双曲线$C$与双曲线$\dfrac{x^2}{3}-\dfrac{y^2}{2}=1$有相同的渐近线，双曲线$C$与椭圆$\dfrac{x^2}{4}+y^2=1$有相同的焦点，点$P$为双曲线$C$上的点且在第一象限内，在坐标轴负方向、正方向的焦点记为$F$，$F'$，点$A(0,1)$，当点$P$的位置变化时，$\triangle PAF$的周长的最小值为 (\quad)

\noindent A．$4$ \quad\quad B．$4\sqrt{5}$ \quad\quad C．$6+\dfrac{\sqrt{5}}{5}$ \quad\quad D．$4+\dfrac{6\sqrt{5}}{5}$
【解答】
\noindent \textbf{【答案】}D

\noindent \textbf{【分析】}设所求的双曲线$C$的方程为$\dfrac{x^2}{3}-\dfrac{y^2}{2}=\lambda(\lambda\neq0)$，结合双曲线与椭圆有相同的焦点得到$\lambda=\dfrac{3}{5}$，根据双曲线的定义可得$|PF|=|PF'|+\dfrac{6\sqrt{5}}{5}$，计算$\triangle PAF$的周长可转化为$|PF'|+\dfrac{6\sqrt{5}}{5}+|PA|+2$，当$F'$，$P$，$A$三点共线时，周长取最小值.

\noindent \textbf{【详解】}由题意，可设所求的双曲线$C$的方程为$\dfrac{x^2}{3}-\dfrac{y^2}{2}=\lambda(\lambda\neq0)$，即$\dfrac{x^2}{3\lambda}-\dfrac{y^2}{2\lambda}=1(\lambda\neq0)$.

\noindent 椭圆$\dfrac{x^2}{4}+y^2=1$的焦点坐标为$(\sqrt{3},0)$，$(-\sqrt{3},0)$，

\noindent 所以双曲线$C$的焦点为$F(-\sqrt{3},0)$，$F'(\sqrt{3},0)$，所以$3\lambda+2\lambda=3$，$\lambda=\dfrac{3}{5}$，

\noindent 所以双曲线$C$的方程为$\dfrac{x^2}{\dfrac{9}{5}}-\dfrac{y^2}{\dfrac{6}{5}}=1$，则$|PF|=|PF'|+\dfrac{6\sqrt{5}}{5}$，$|AF|=\sqrt{3+1}=2$，

\noindent $\triangle PAF$的周长为$|PF|+|PA|+|AF|=|PF'|+\dfrac{6\sqrt{5}}{5}+|PA|+2$.

\noindent 当$F'$，$P$，$A$三点共线时，$|PF'|+|PA|$有最小值，最小值$|AF'|=2$，

\noindent 故$\triangle PAF$的周长的最小值为$4+\dfrac{6\sqrt{5}}{5}$.

\noindent 故选：D.

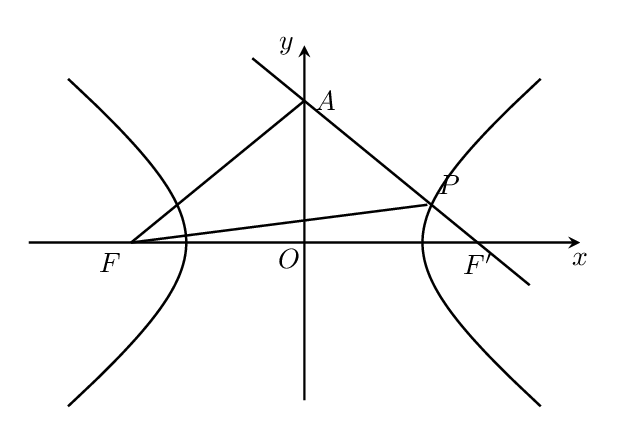